Field crop: tomato
Growth stage: 1
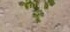
Species: portulaca